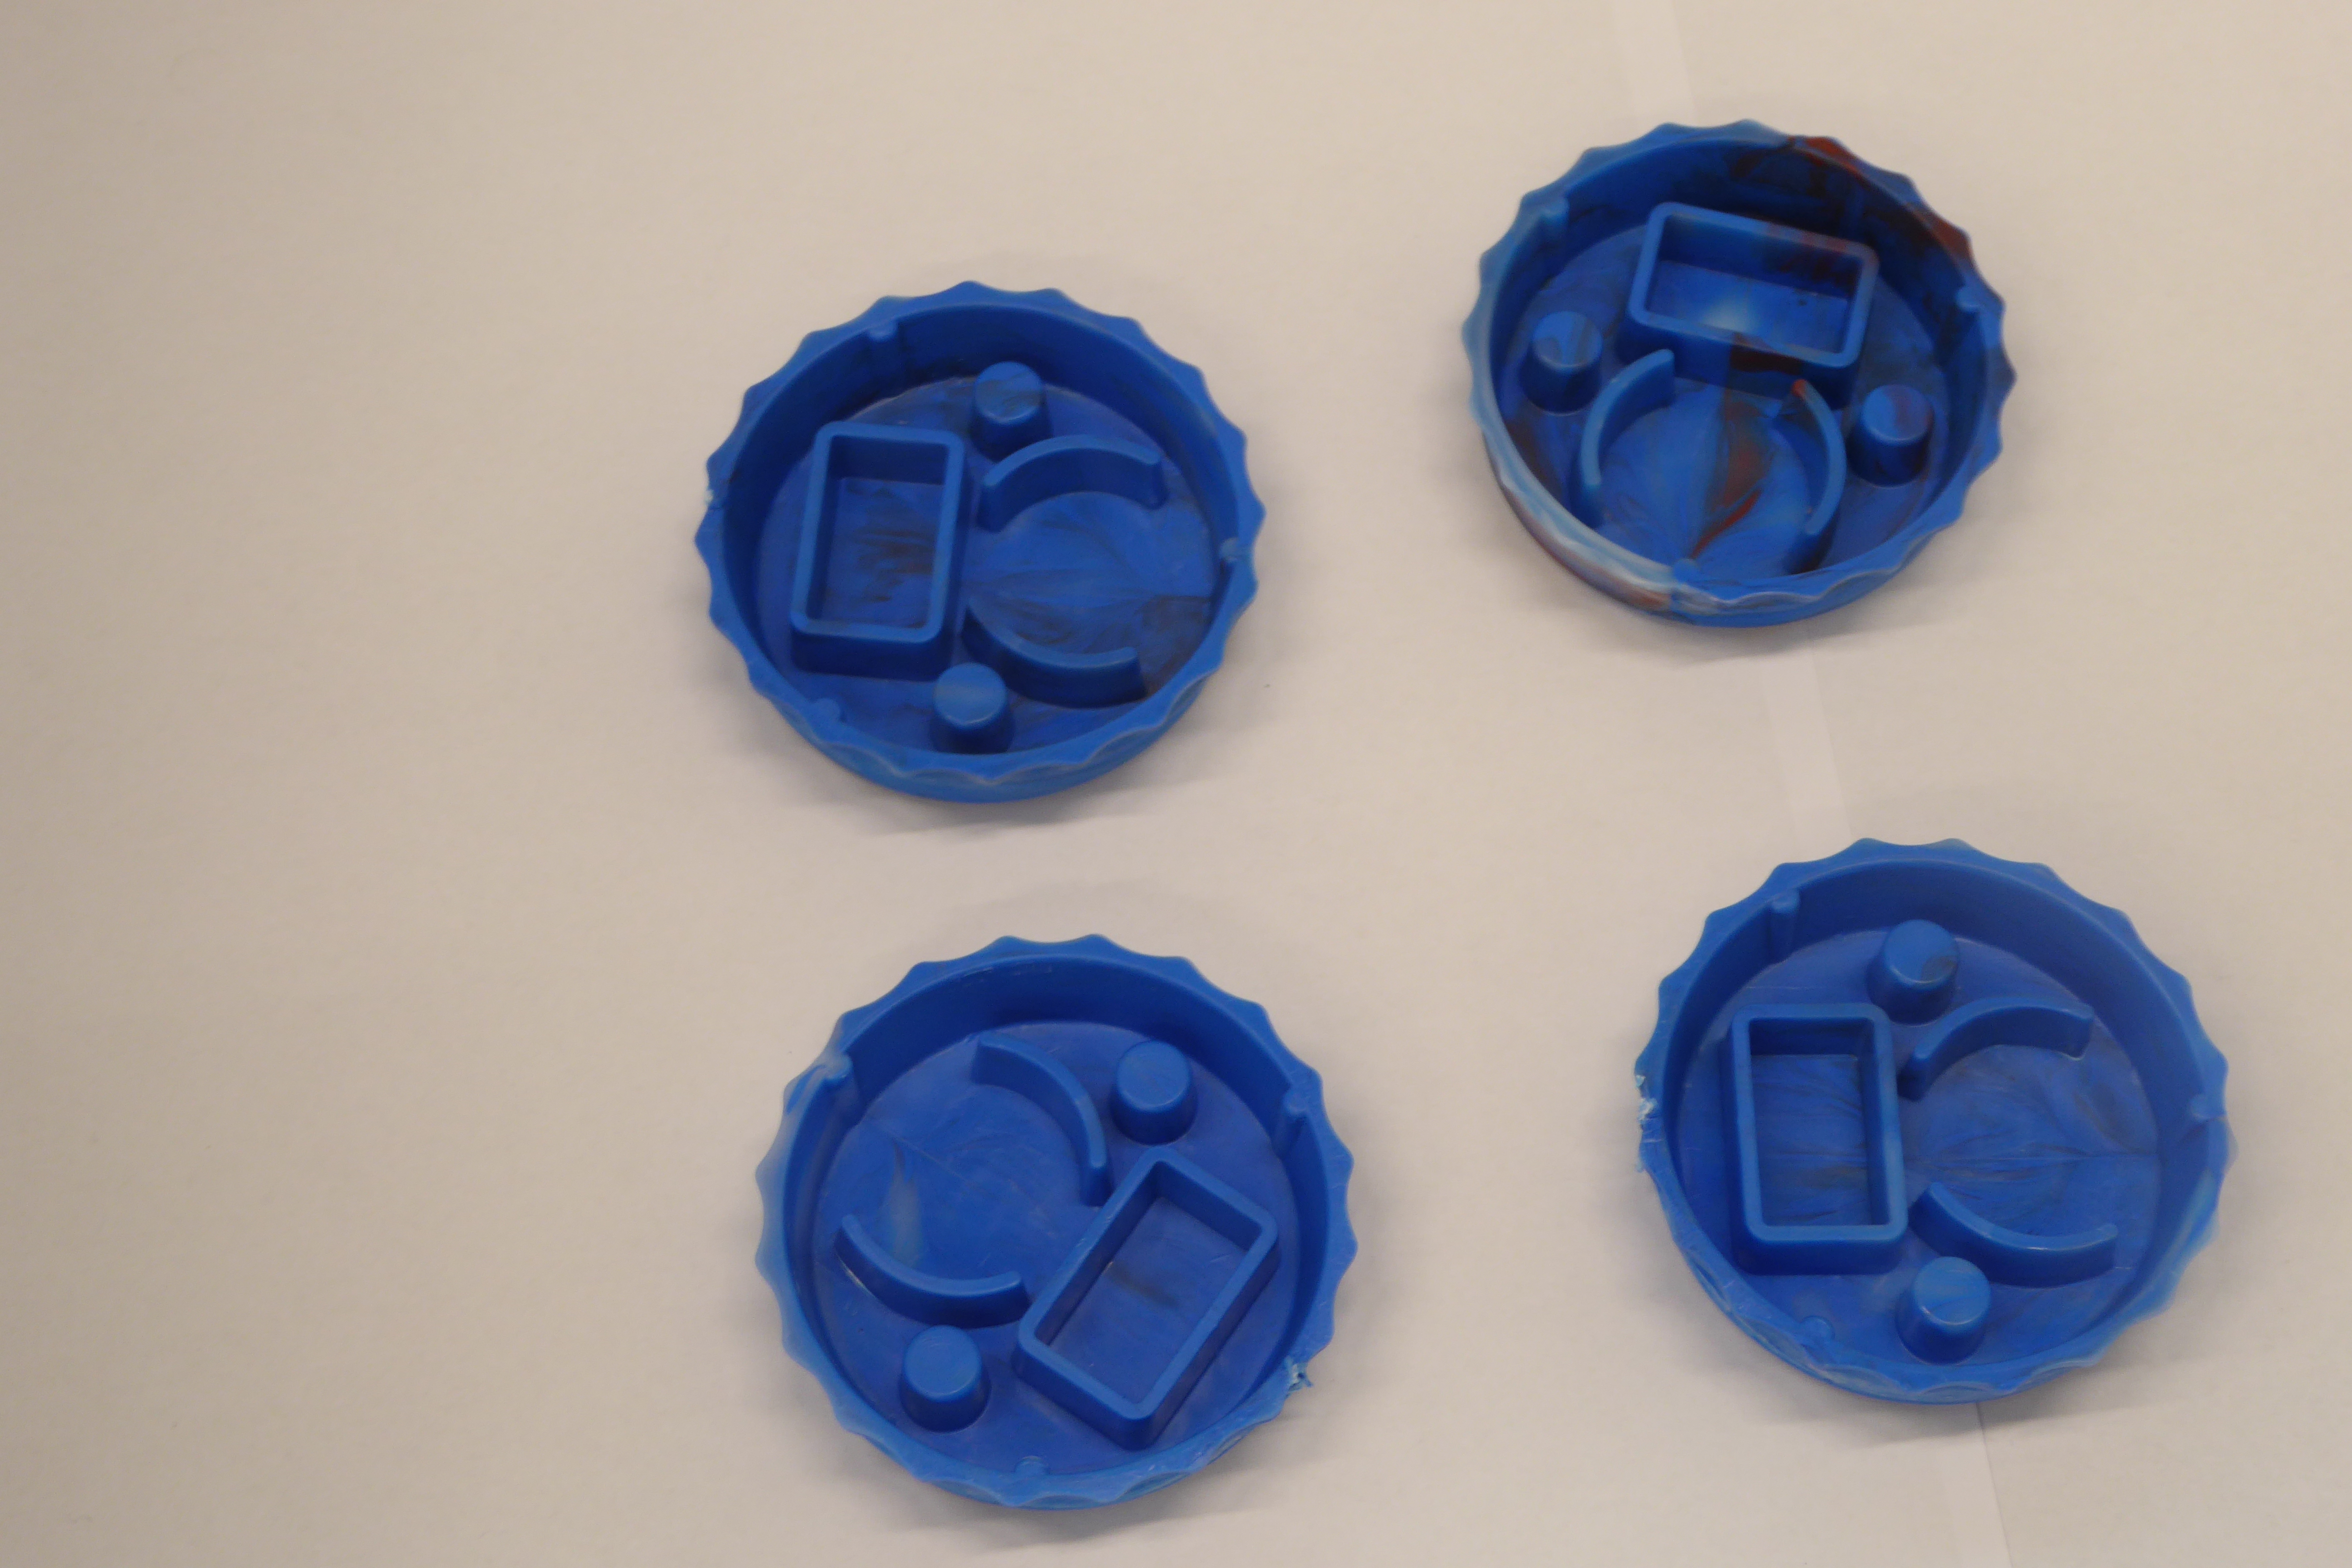
Label: Bottle Opener - Cover